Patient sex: F
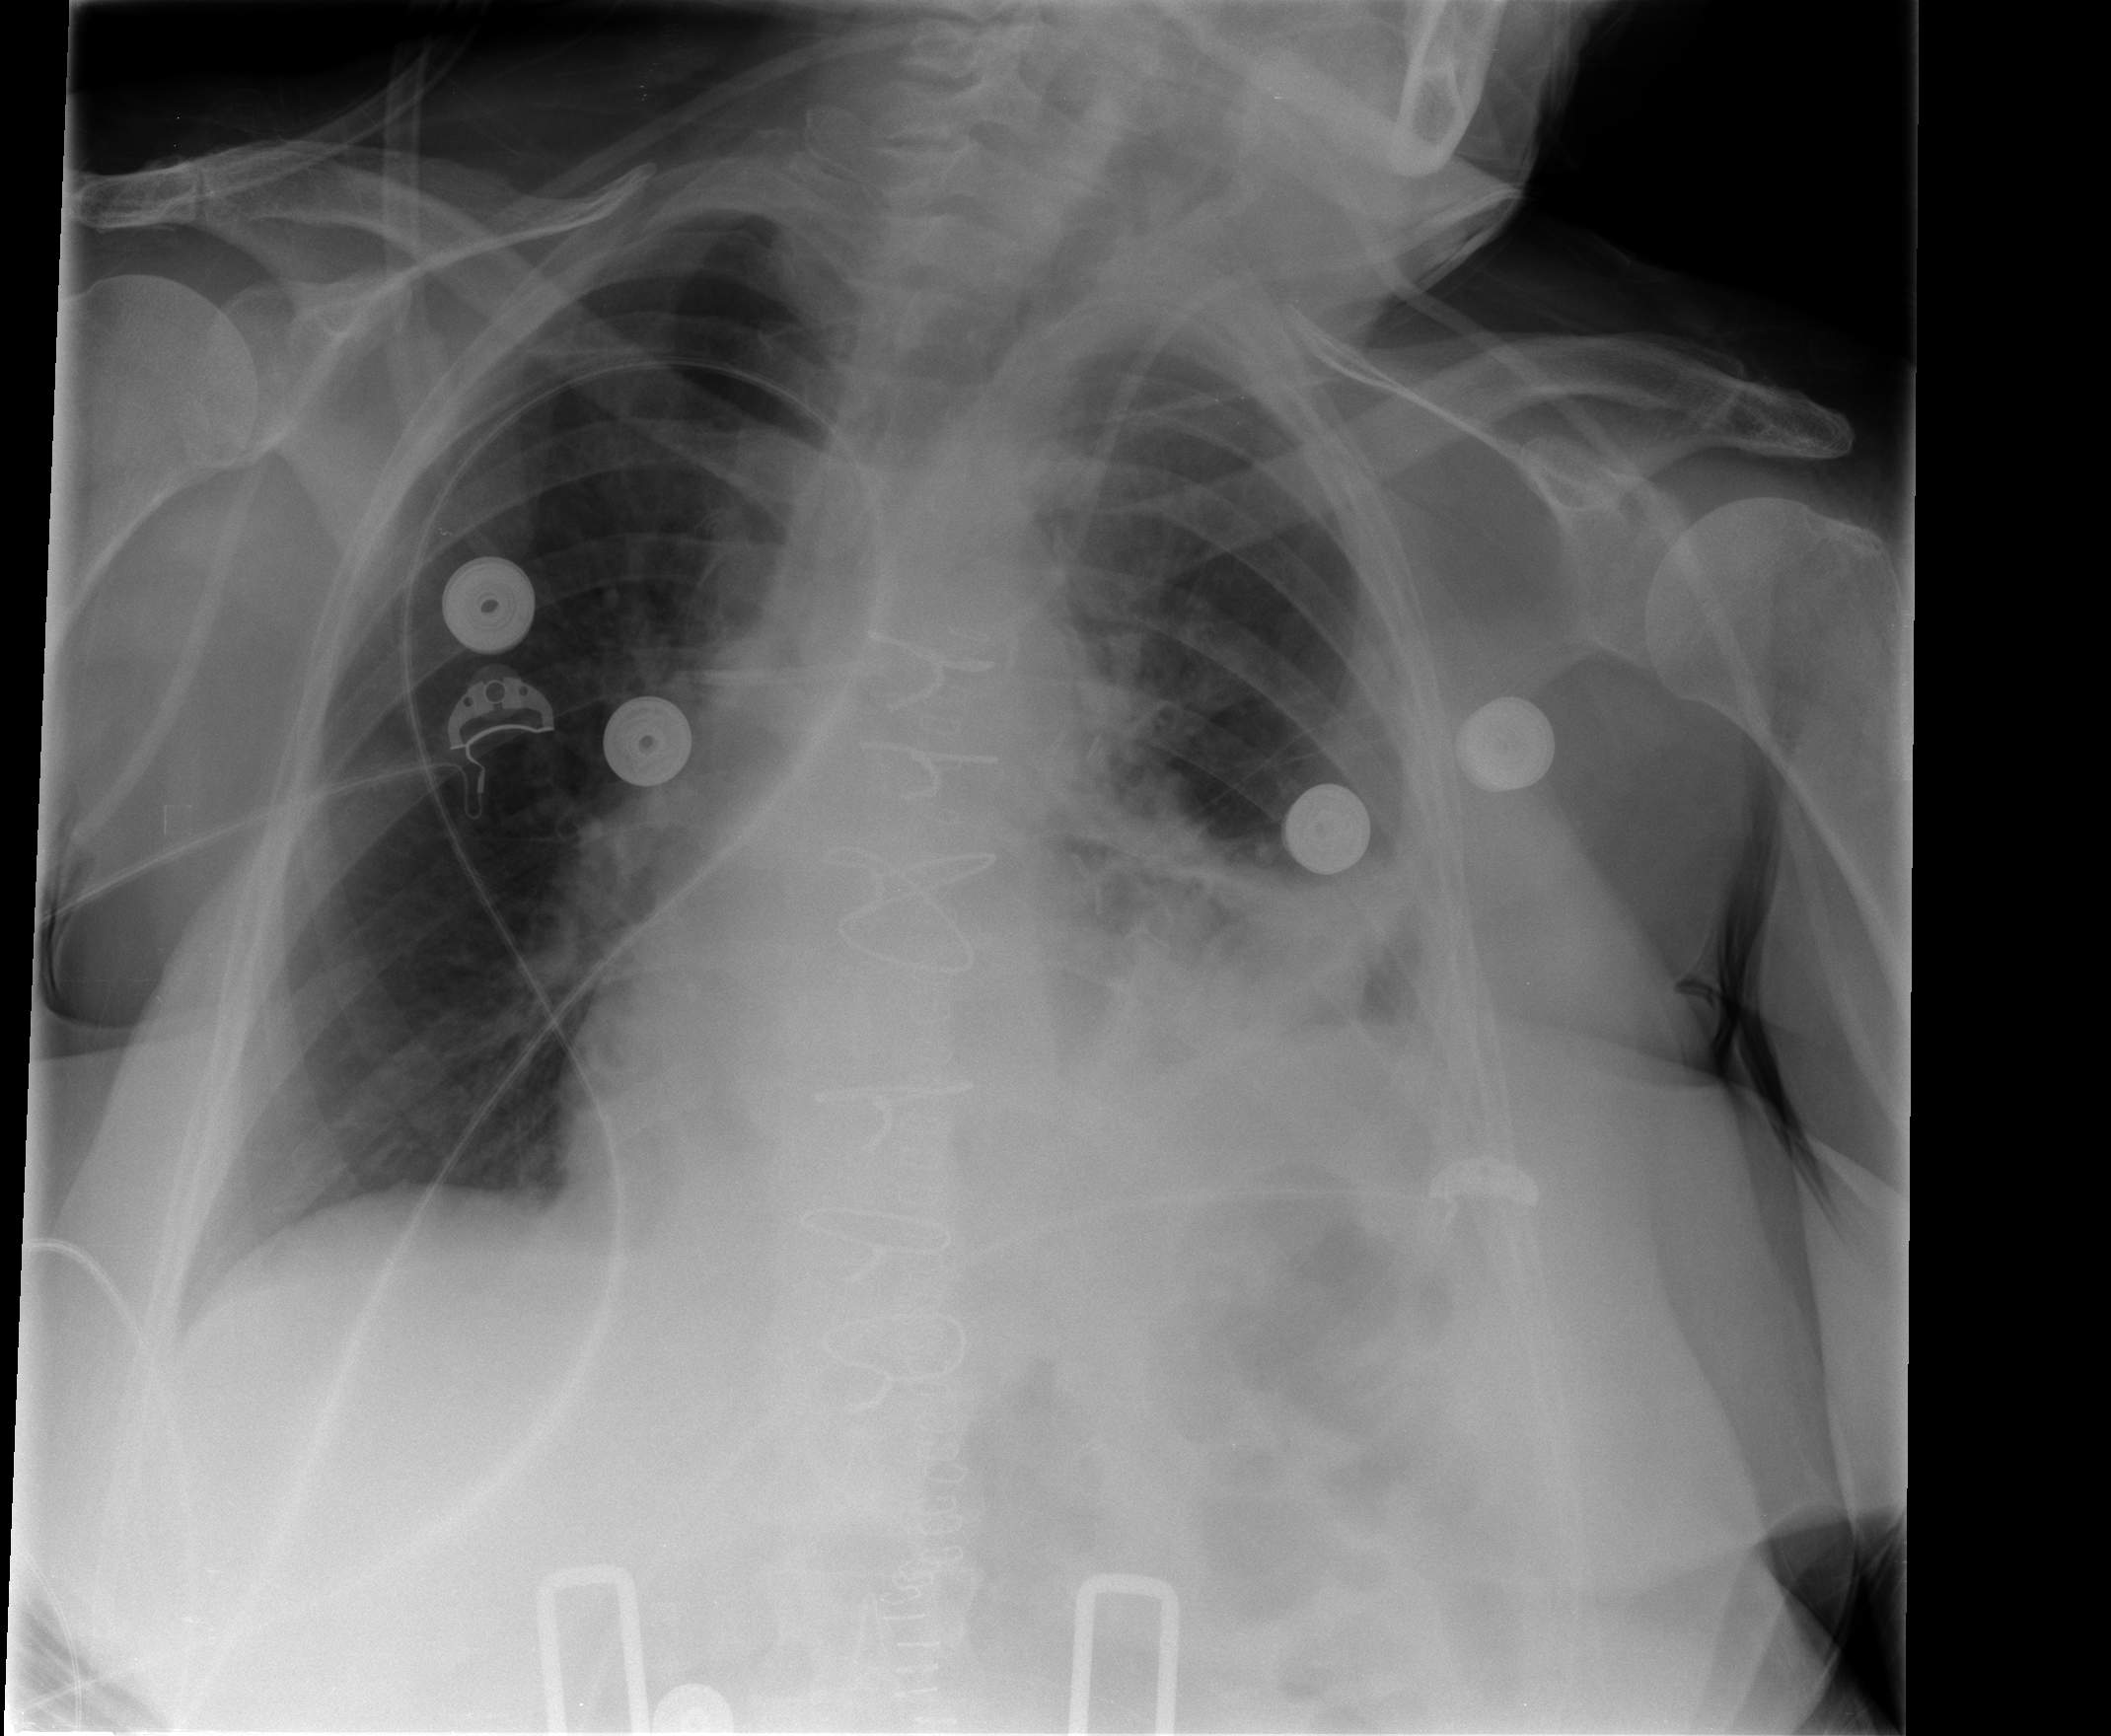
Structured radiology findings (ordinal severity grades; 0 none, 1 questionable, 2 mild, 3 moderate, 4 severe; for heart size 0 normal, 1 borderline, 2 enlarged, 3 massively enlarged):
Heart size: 2
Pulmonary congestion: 1
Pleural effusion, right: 0
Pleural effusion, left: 2
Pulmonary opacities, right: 0
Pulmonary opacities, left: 0
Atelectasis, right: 0
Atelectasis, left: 2